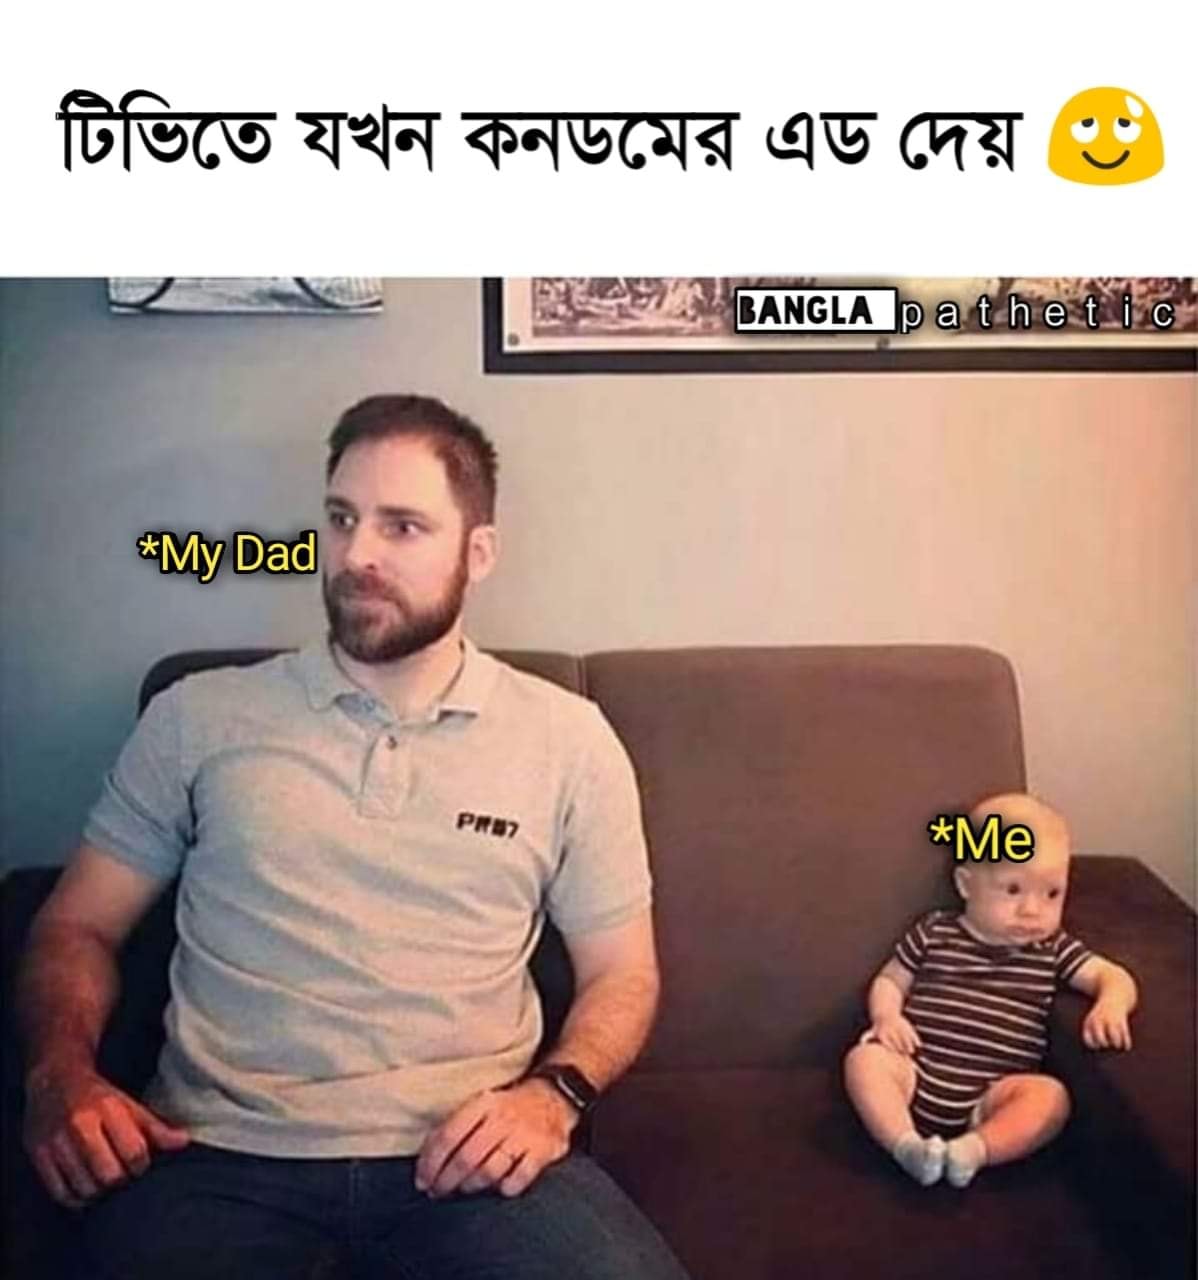
Caption: টিভিতে যখন কনডমের এড দেয়    *My Dad    *Me
Label: non-hate